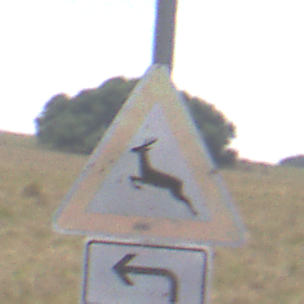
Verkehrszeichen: WildwechselRechts
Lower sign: RichtungsangabeDurchPfeile2
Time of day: Midday
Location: Outdoor (Nature)
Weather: PartlyCloudy
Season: NotSpecified
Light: Natural